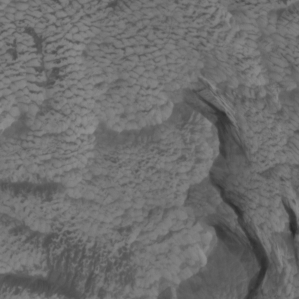
Label: non_frost